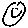
Label: smiley face